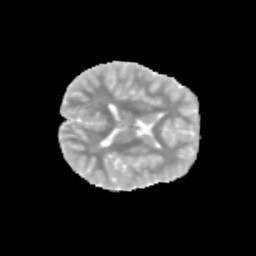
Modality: MD
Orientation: axial
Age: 9
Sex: male
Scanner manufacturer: siemens
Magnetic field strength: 3 T
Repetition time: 3.8 s
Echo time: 0.07 s